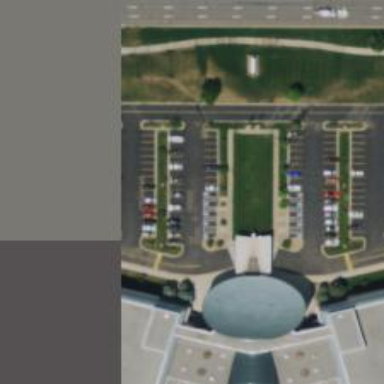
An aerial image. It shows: Parking space.